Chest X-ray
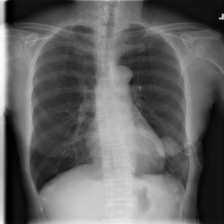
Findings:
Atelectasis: positive
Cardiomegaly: negative
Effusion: negative
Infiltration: negative
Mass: positive
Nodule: negative
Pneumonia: negative
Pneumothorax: positive
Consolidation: negative
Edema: negative
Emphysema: negative
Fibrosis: negative
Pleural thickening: negative
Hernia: negative